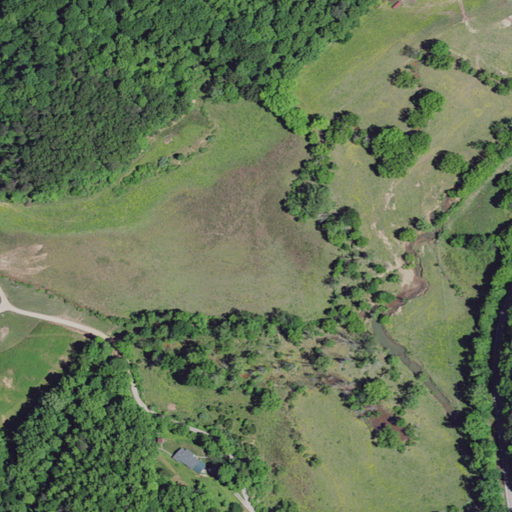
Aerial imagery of valley in Kentucky named Big Eb Hollow containing pasture, deciduous forest, open development, mixed forest, and low intensity development